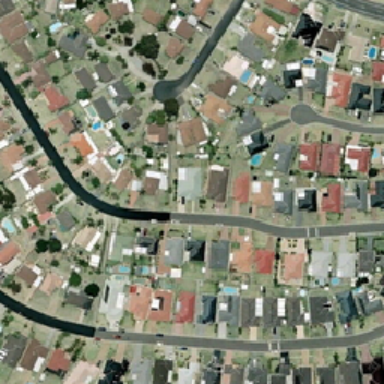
There are many residential areas on both sides of the river .